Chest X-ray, PA view. Patient: 46 years old, sex M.
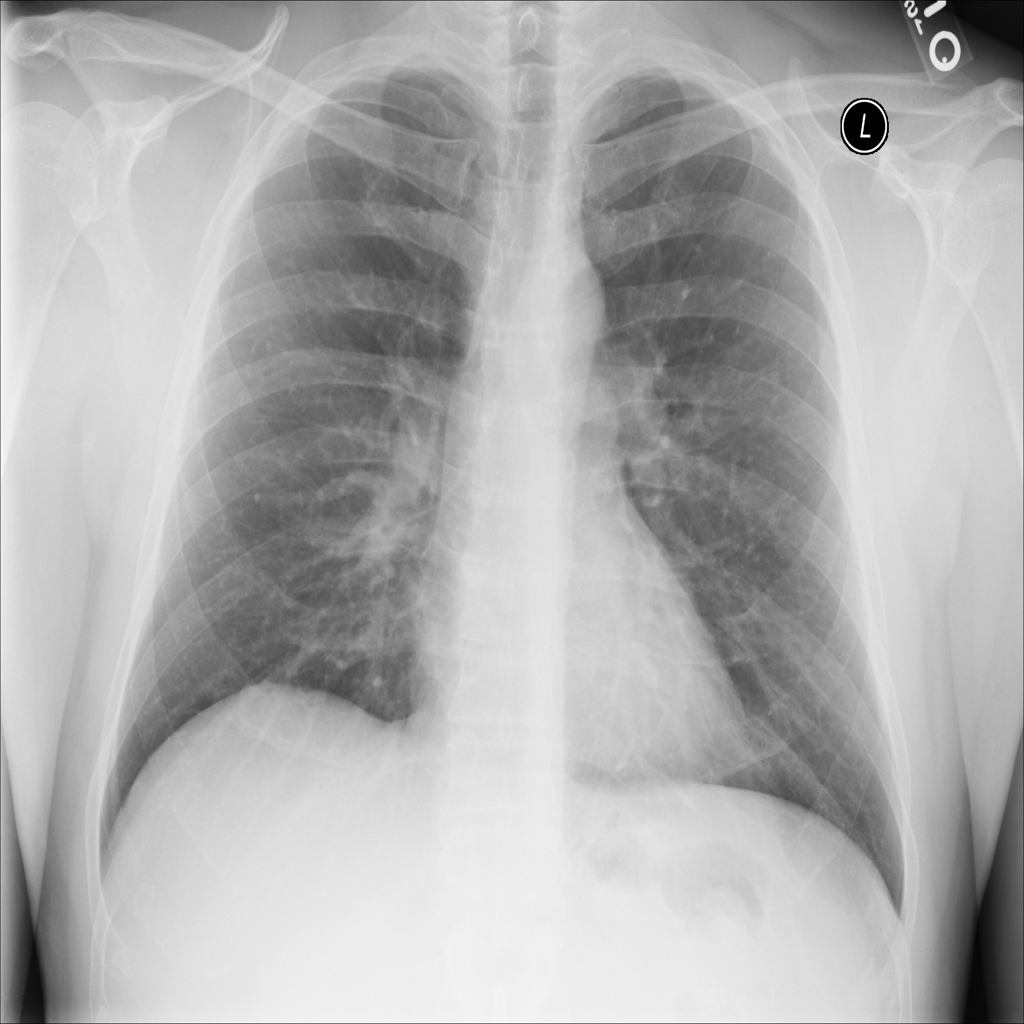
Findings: No Finding